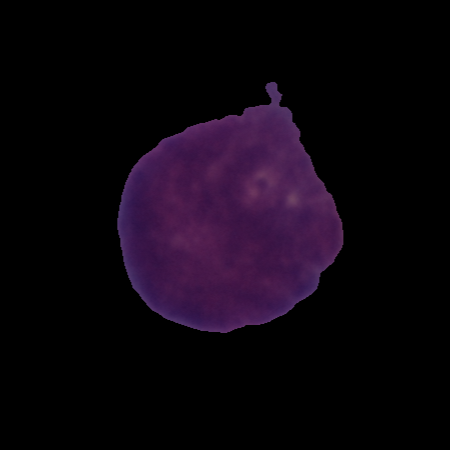
Label: cancer